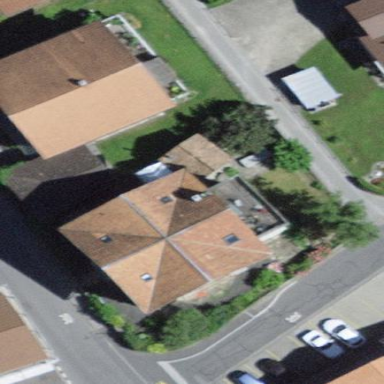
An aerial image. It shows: Residential building.